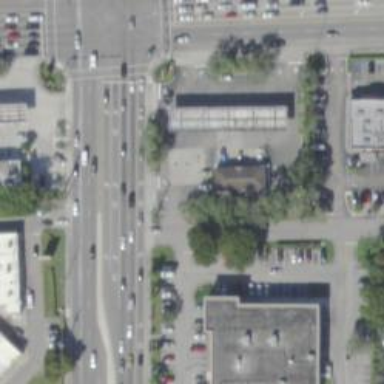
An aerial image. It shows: Convenience shop.